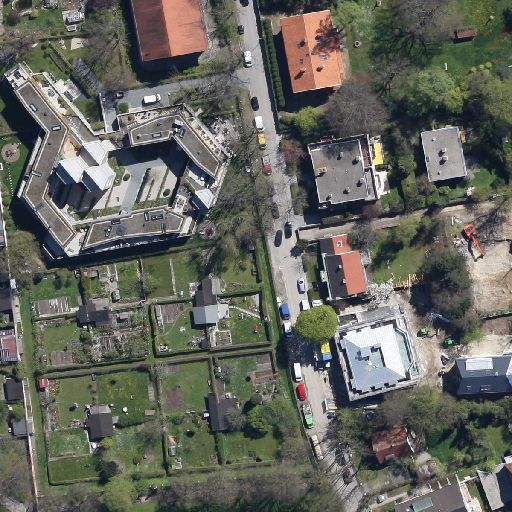
Referring expression: paved road along with tree